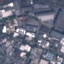
Land use / land cover class: Industrial